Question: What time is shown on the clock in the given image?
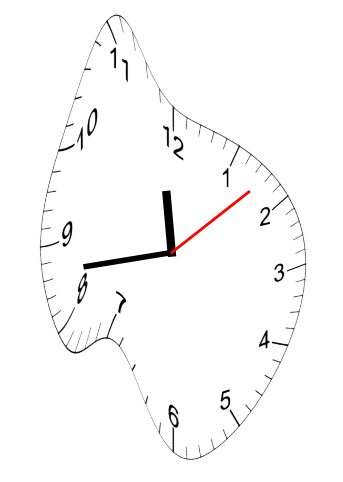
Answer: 11:43:08